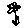
Label: flower